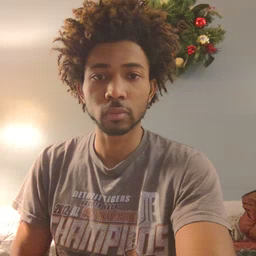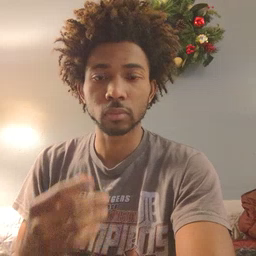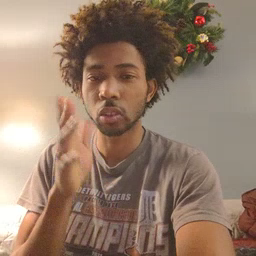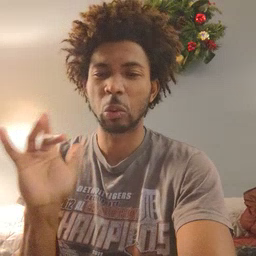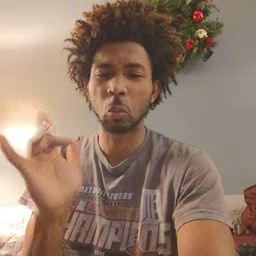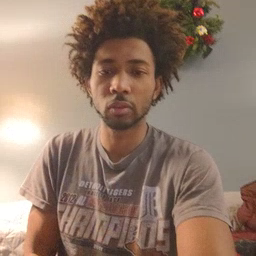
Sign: yucky